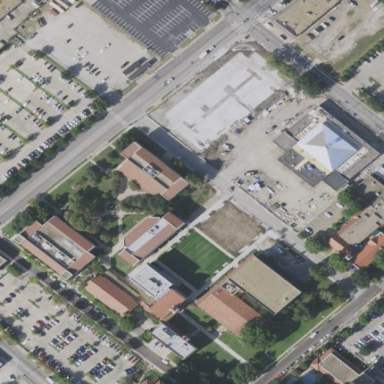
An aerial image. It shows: College or university.